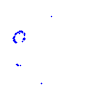
Particle: pion